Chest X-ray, PA view. Patient: 63 years old, sex F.
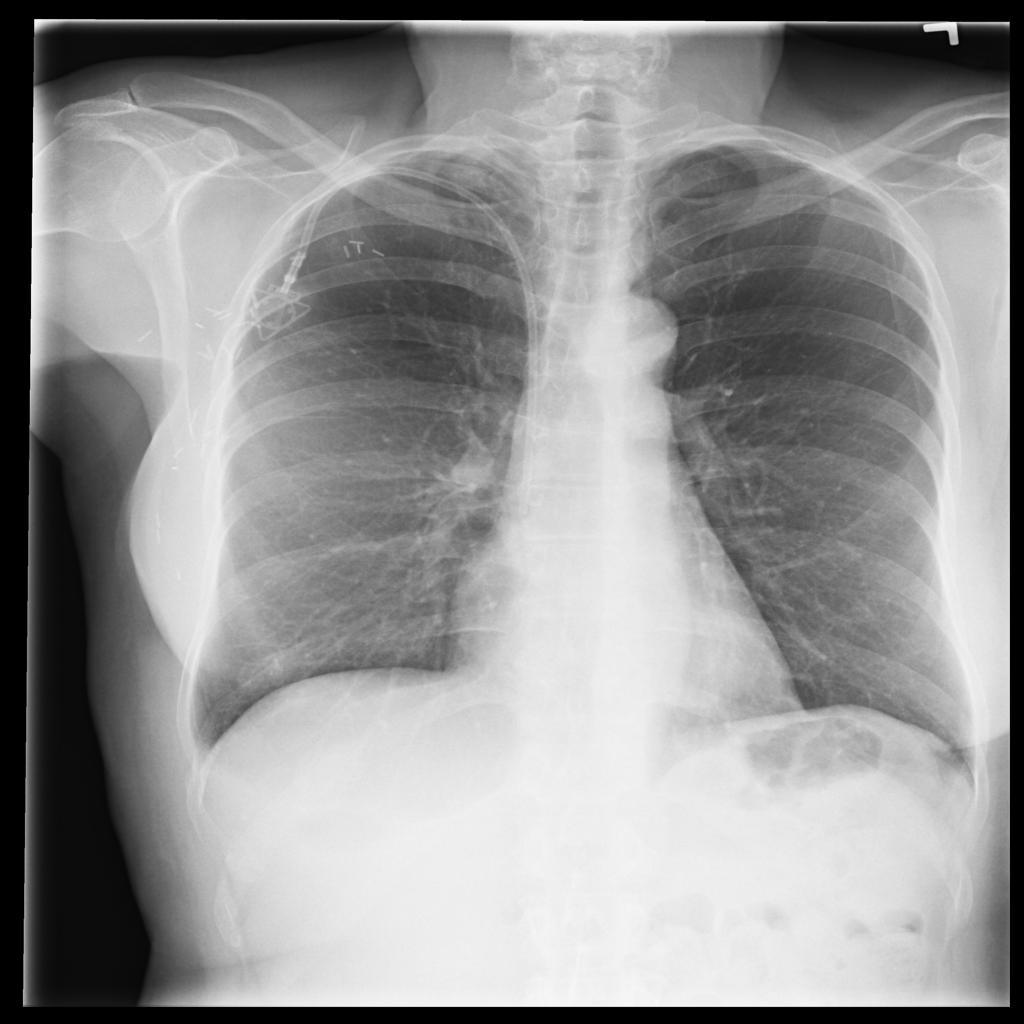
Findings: No Finding